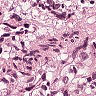
Metastatic tissue present: yes